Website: ulta-beauty
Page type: billing-address
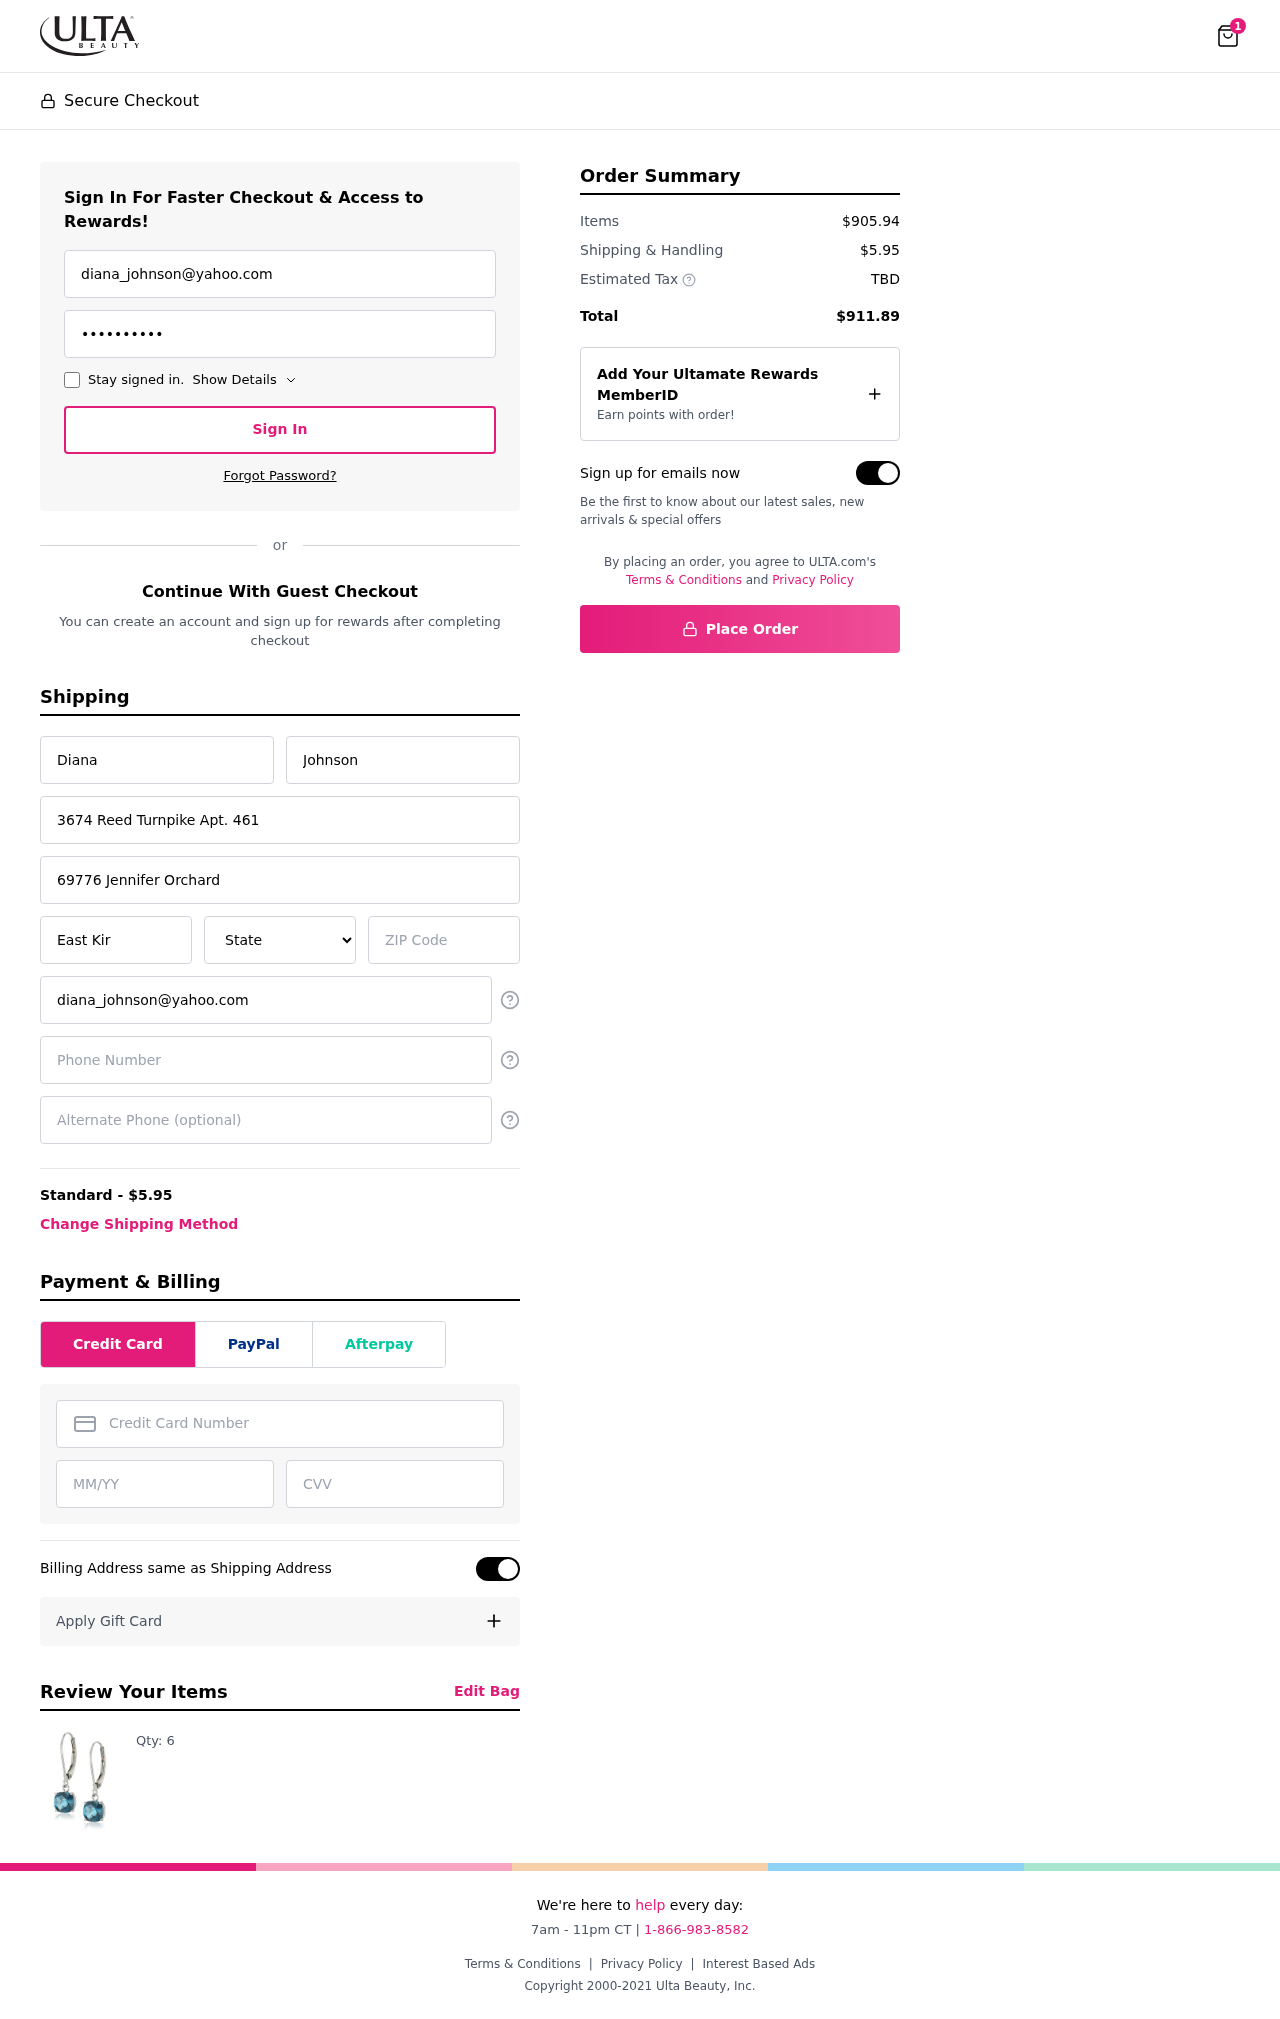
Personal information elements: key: PII_STATE
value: Virginia
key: PII_EMAIL
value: diana_johnson@yahoo.com
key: PII_FIRSTNAME
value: Diana
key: PII_LASTNAME
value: Johnson
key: PII_STREET
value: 3674 Reed Turnpike Apt. 461
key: PII_STREET2
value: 69776 Jennifer Orchard
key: PII_CITY
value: East Kirstenborough
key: PII_POSTCODE
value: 71293
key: PII_PHONE
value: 2067228259
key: PII_ALT_PHONE
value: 5532150829
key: PII_CARD_NUMBER
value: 3711 4464 4867 282
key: PII_CARD_EXPIRY
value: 01/30
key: PII_CARD_CVV
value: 5202
Product elements: key: PRODUCT1_QUANTITY
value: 6
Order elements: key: ORDER_NUM_ITEMS
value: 1
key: ORDER_SHIPPING_COST
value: $5.95
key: ORDER_SUBTOTAL
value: $905.94
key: ORDER_TOTAL
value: $911.89